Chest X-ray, AP view. Patient: 55 years old, sex F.
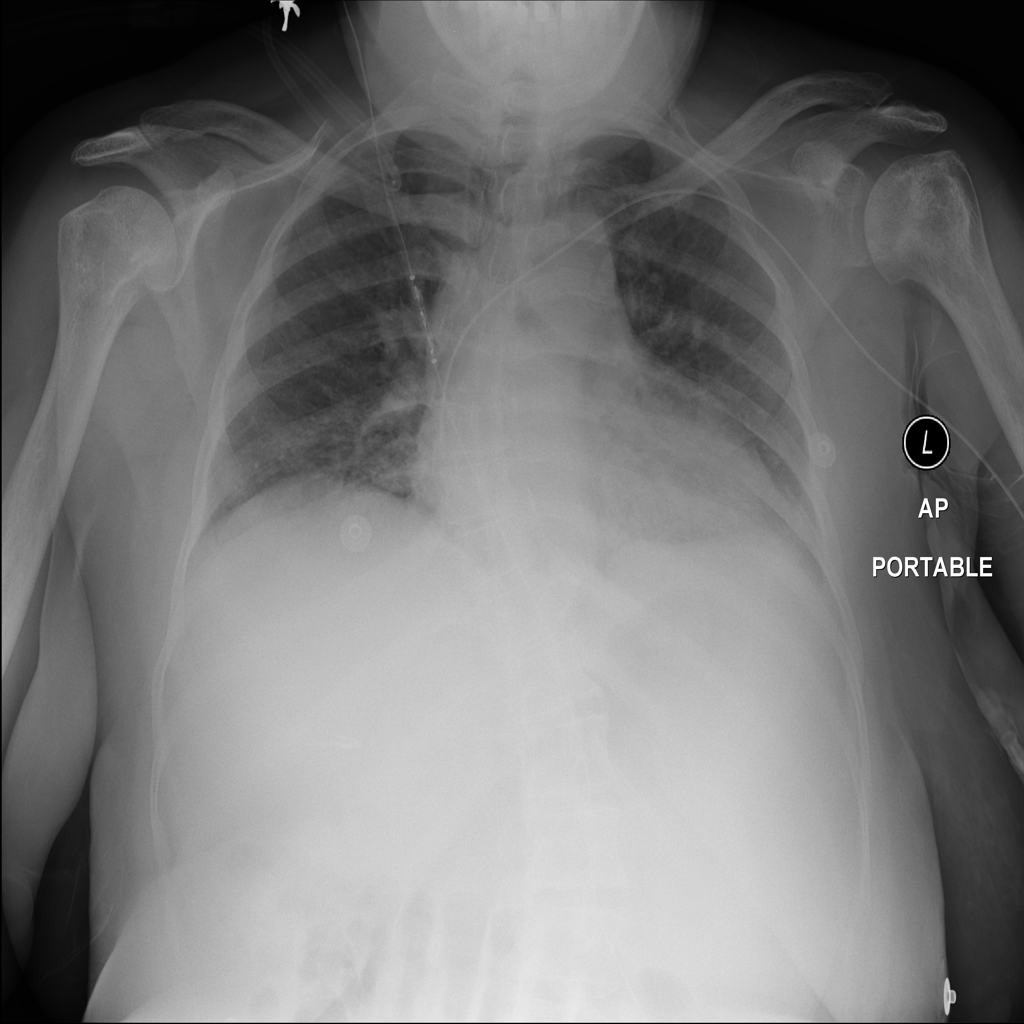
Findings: Cardiomegaly, Effusion, Infiltration